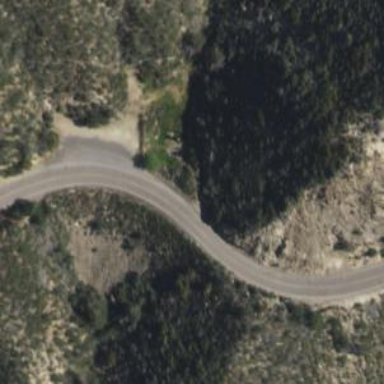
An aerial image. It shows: Passing place on the road.